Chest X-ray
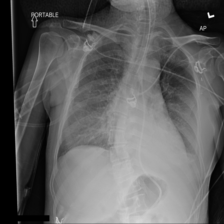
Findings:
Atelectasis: positive
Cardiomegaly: negative
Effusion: negative
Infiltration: negative
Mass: negative
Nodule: negative
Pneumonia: negative
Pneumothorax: negative
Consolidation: positive
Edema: negative
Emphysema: negative
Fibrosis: negative
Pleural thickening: negative
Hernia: negative